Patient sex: M
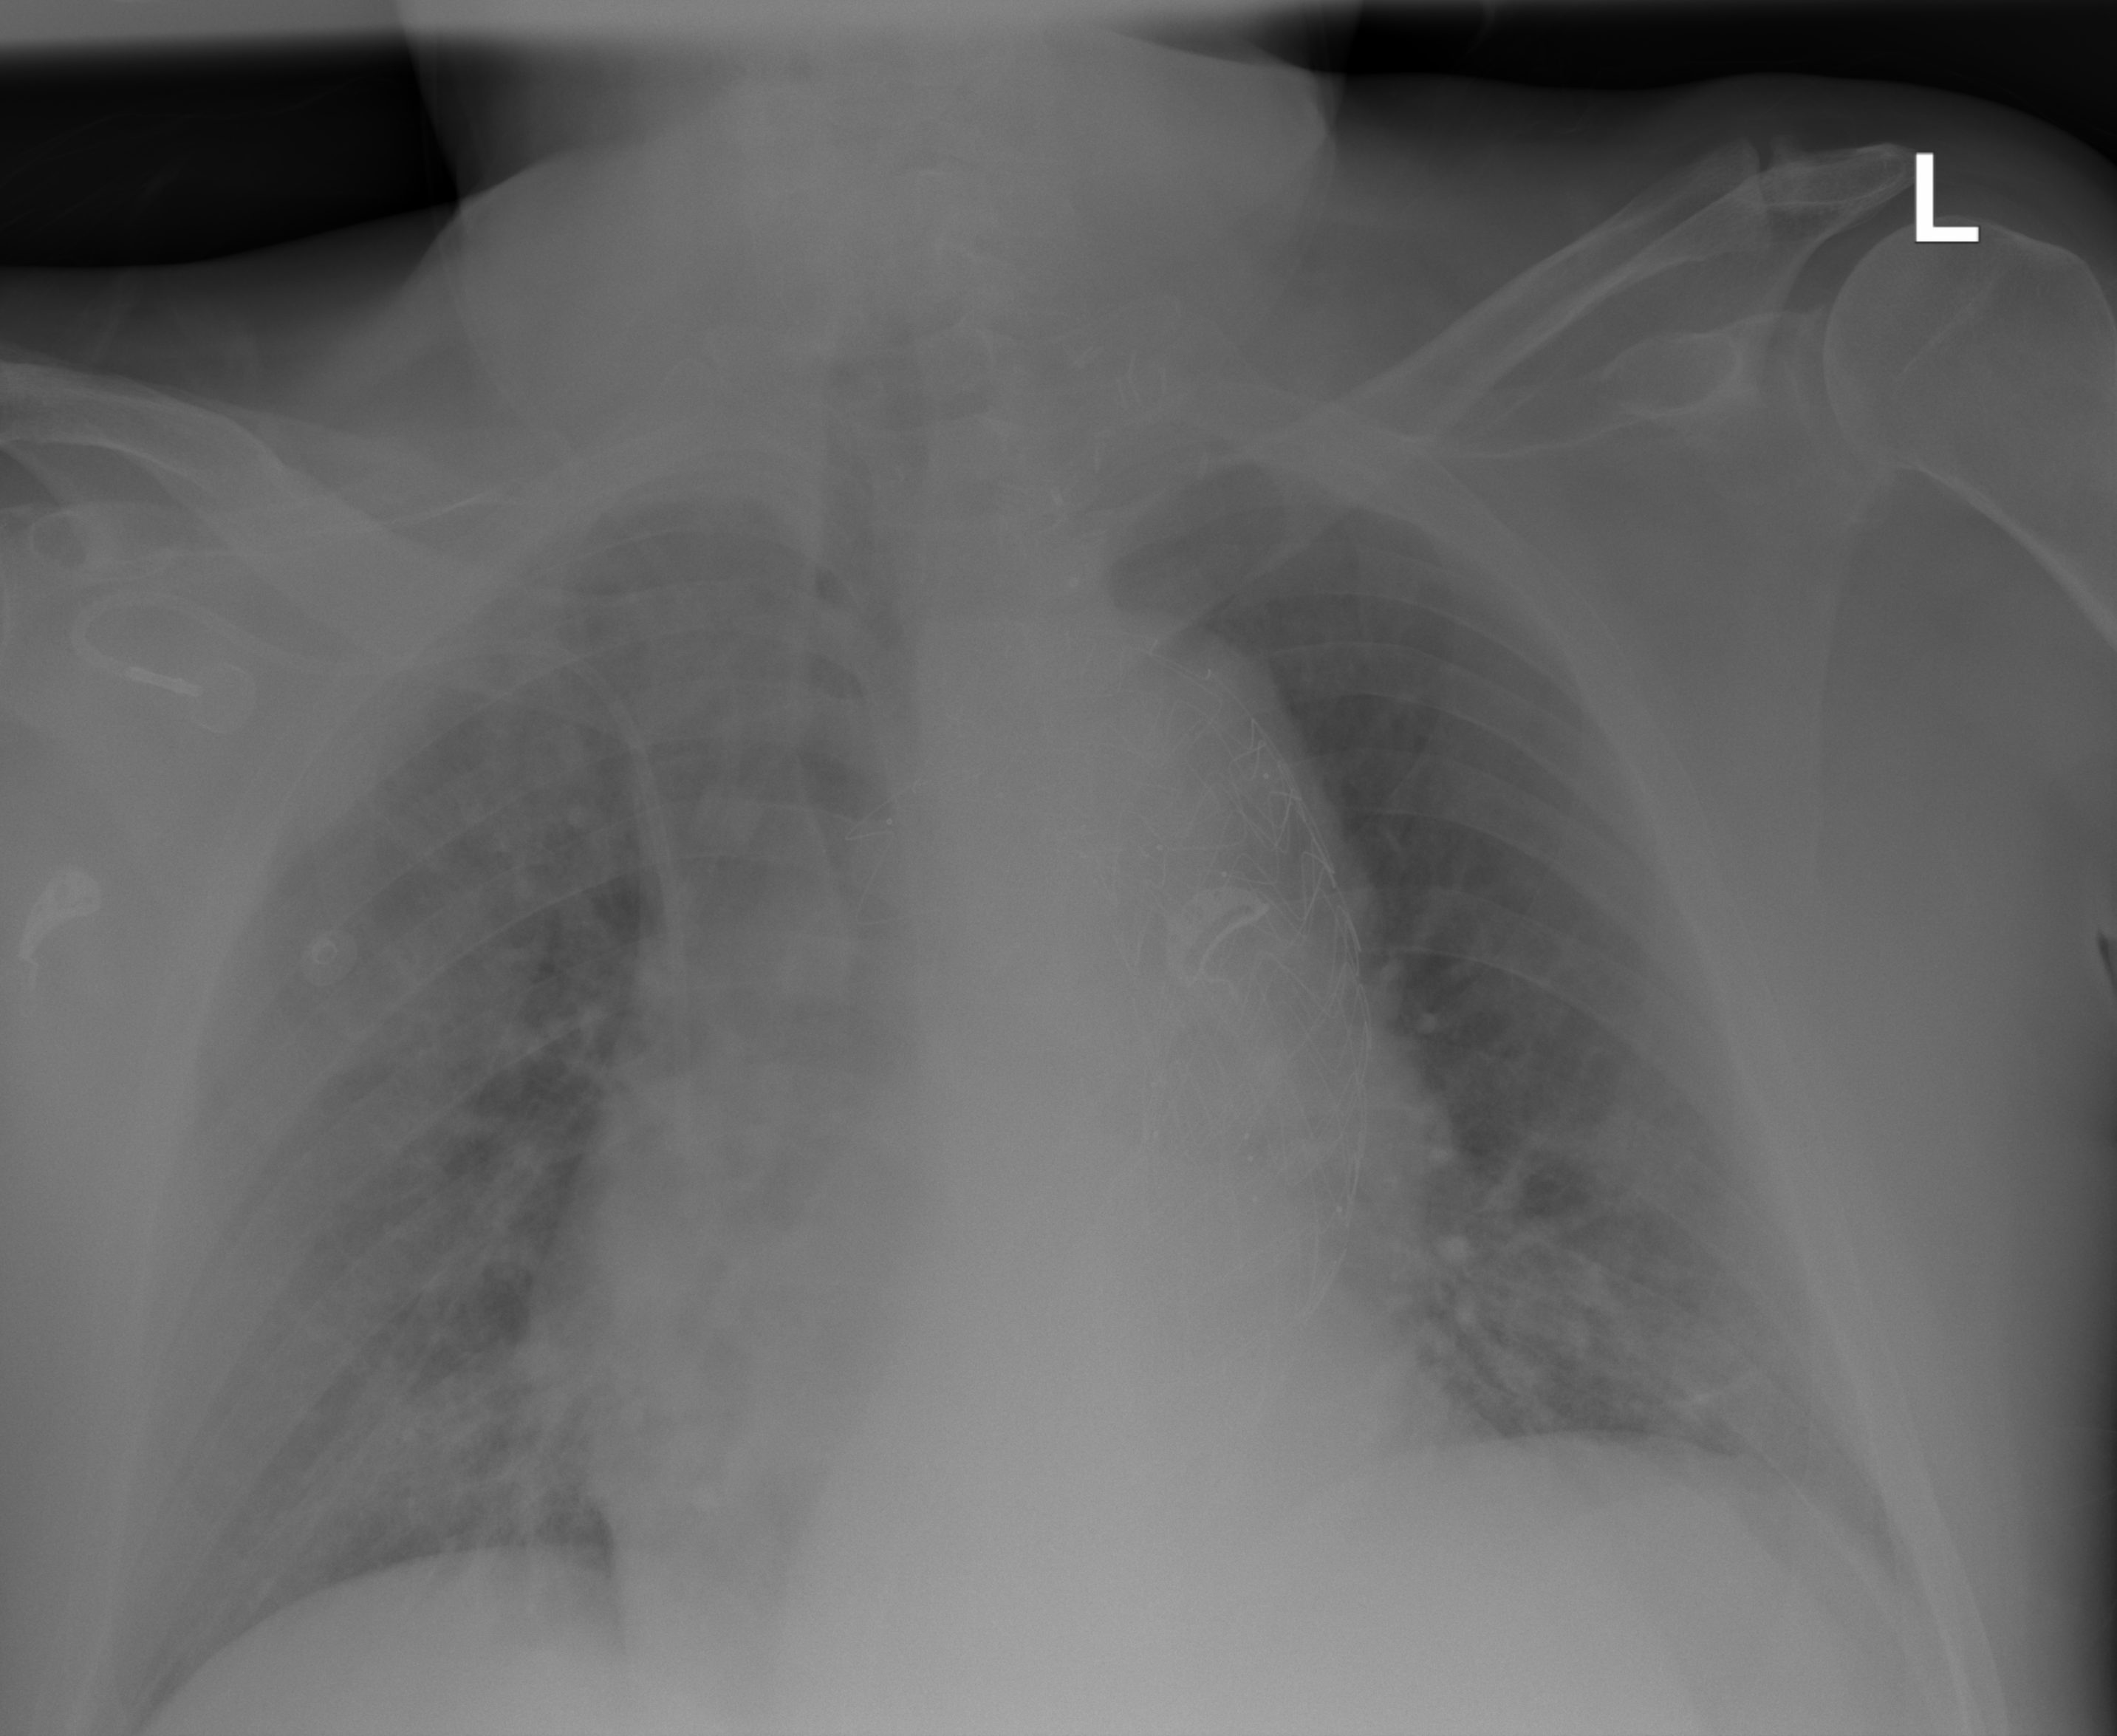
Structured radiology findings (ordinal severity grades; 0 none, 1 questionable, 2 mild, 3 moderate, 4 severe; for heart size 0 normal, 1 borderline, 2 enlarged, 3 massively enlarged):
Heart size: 2
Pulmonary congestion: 2
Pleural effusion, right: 0
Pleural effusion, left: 1
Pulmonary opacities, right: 1
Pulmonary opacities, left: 1
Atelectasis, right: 2
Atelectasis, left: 2